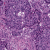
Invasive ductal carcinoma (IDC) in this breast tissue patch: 1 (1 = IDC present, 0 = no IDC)